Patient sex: M
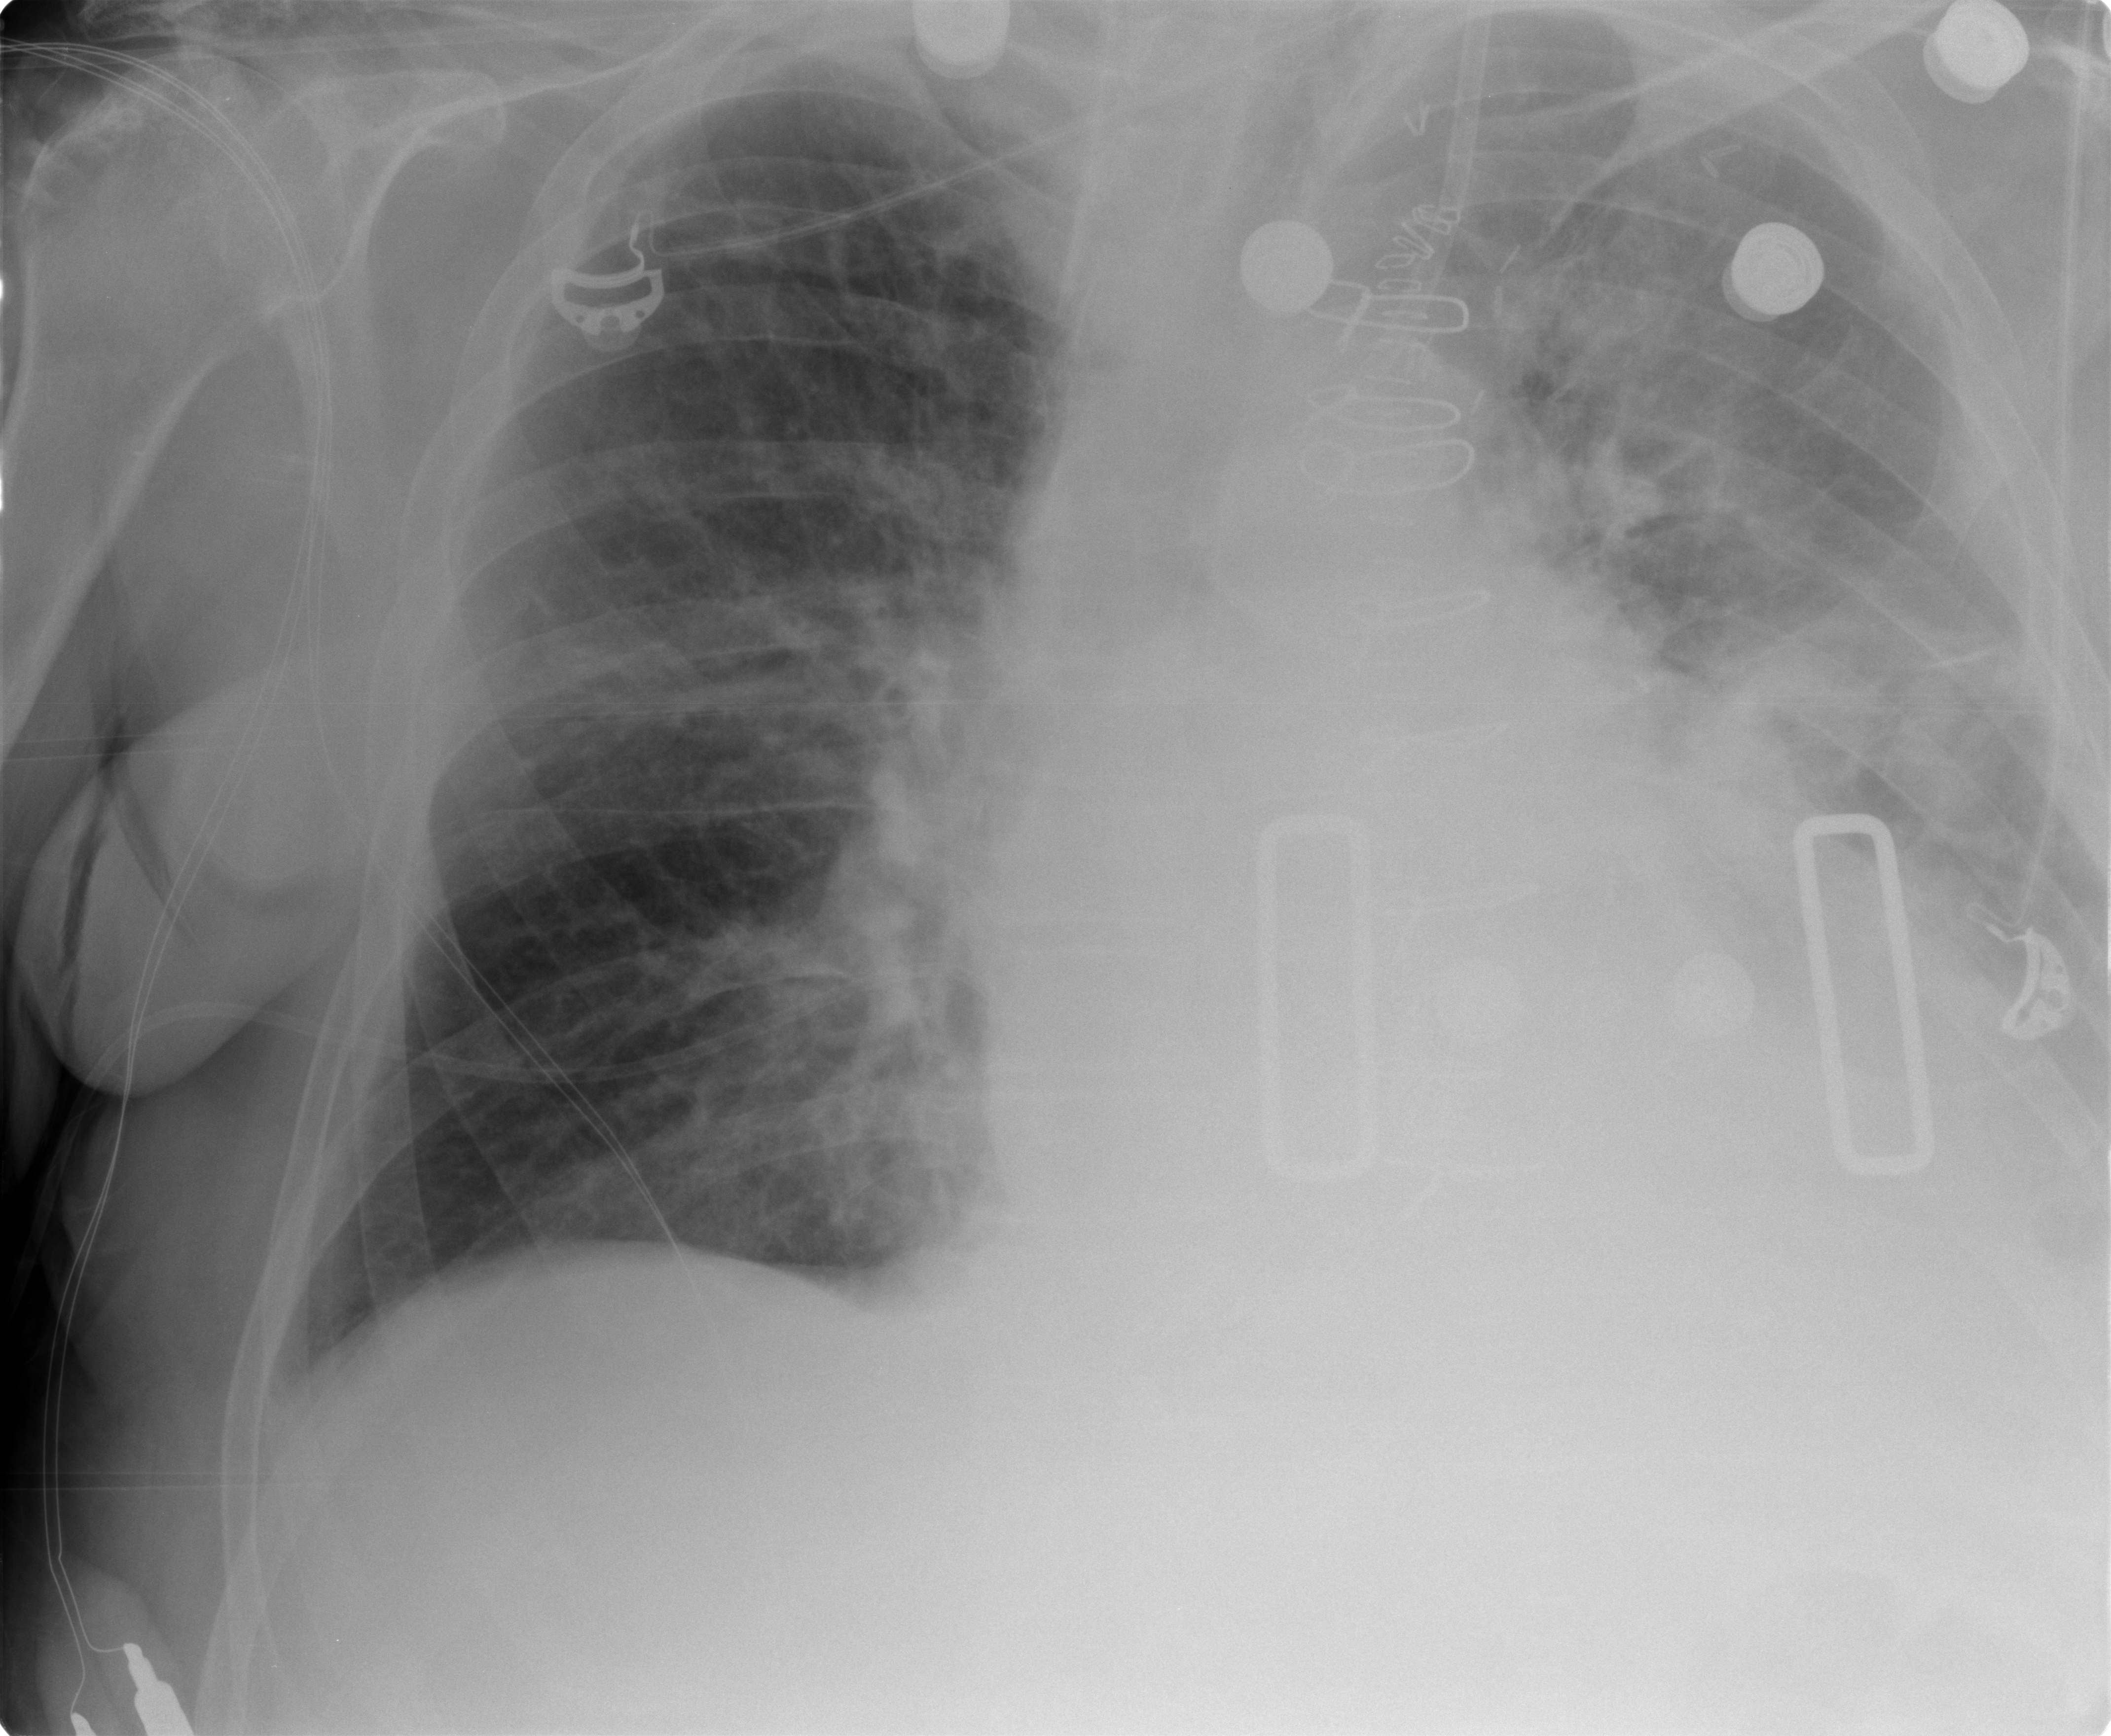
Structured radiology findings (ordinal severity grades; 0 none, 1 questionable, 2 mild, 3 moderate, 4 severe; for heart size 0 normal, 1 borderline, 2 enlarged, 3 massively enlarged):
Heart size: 2
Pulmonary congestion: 2
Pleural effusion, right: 0
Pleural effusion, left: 3
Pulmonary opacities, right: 0
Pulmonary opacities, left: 0
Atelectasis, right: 0
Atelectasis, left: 2